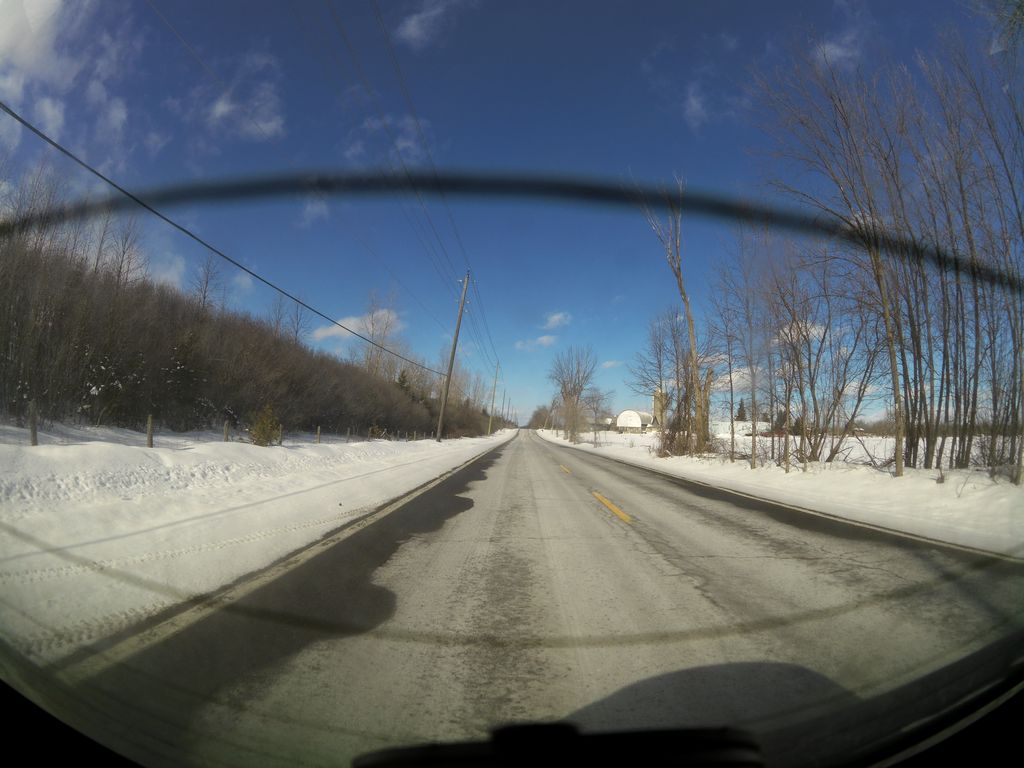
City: ottawa-gatineau